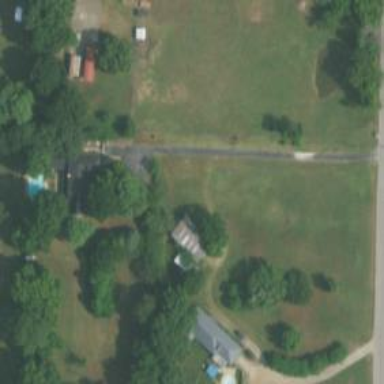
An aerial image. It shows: Driveway.